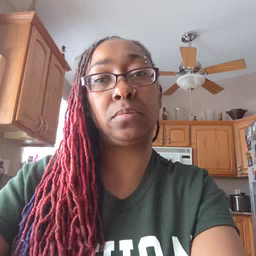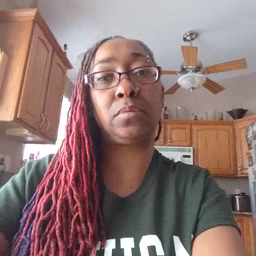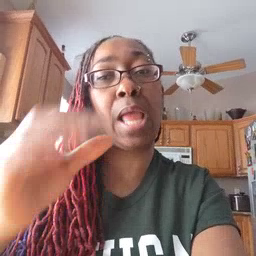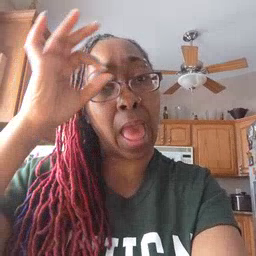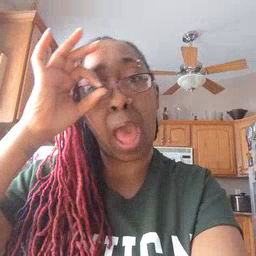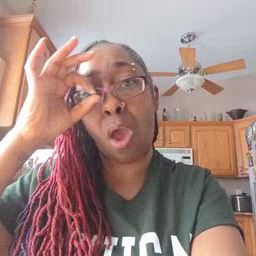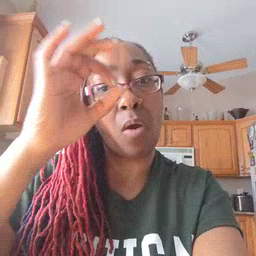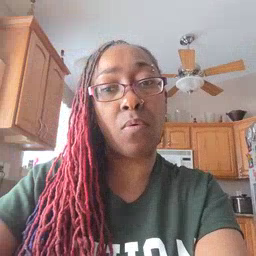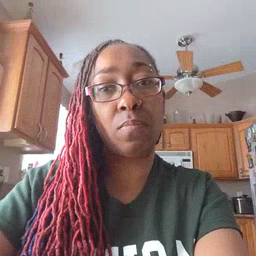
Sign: owl